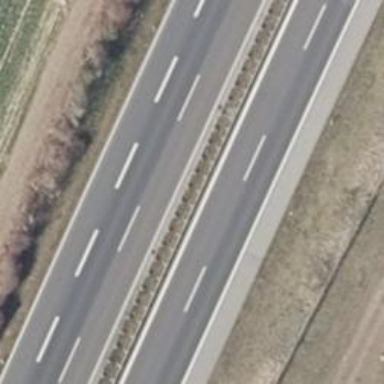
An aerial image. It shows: Asphalt motorway.